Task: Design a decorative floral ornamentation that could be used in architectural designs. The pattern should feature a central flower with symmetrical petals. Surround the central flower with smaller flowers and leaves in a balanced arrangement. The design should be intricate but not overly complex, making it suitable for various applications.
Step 1012:
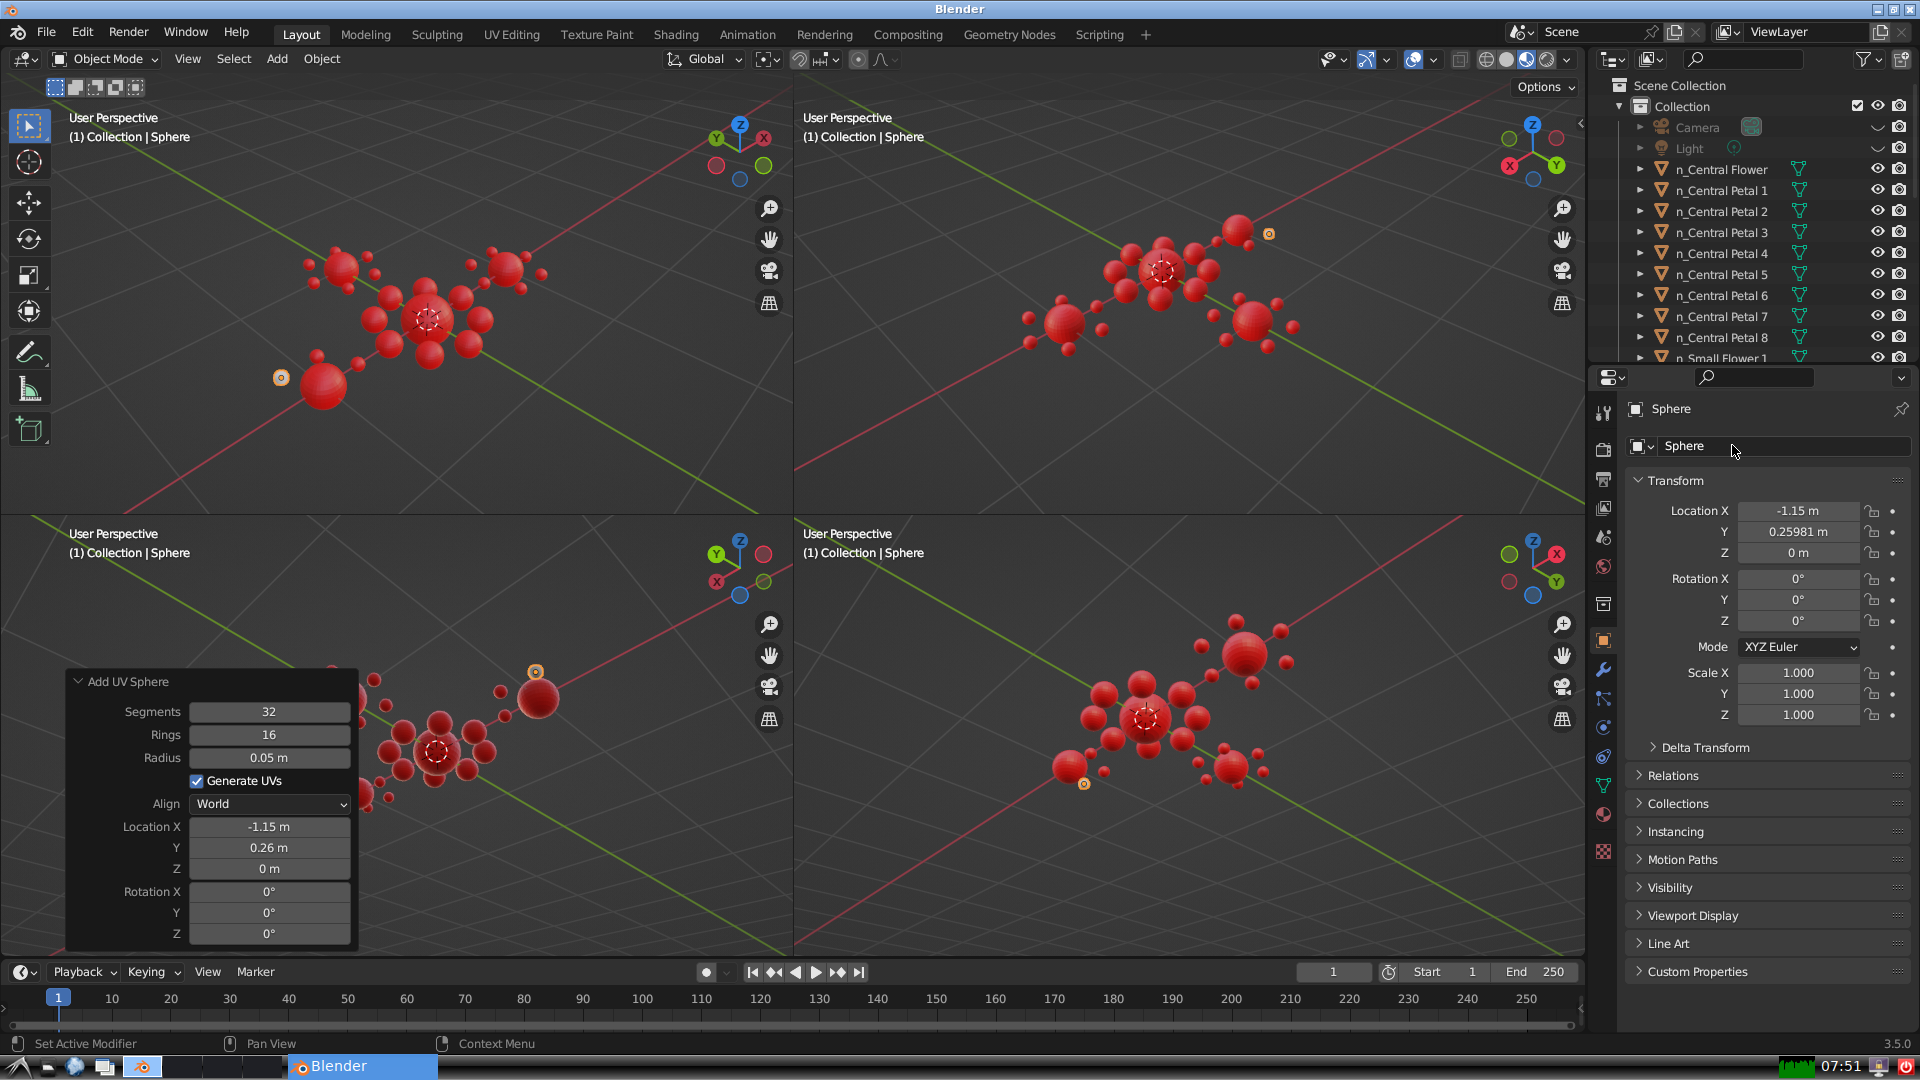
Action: click: no